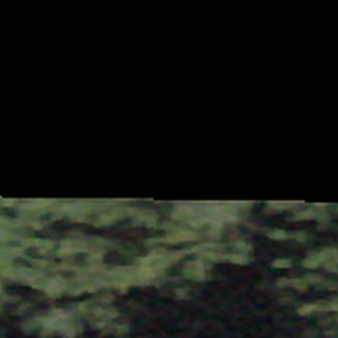
Label: other